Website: crate-barrel
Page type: newsletter-management
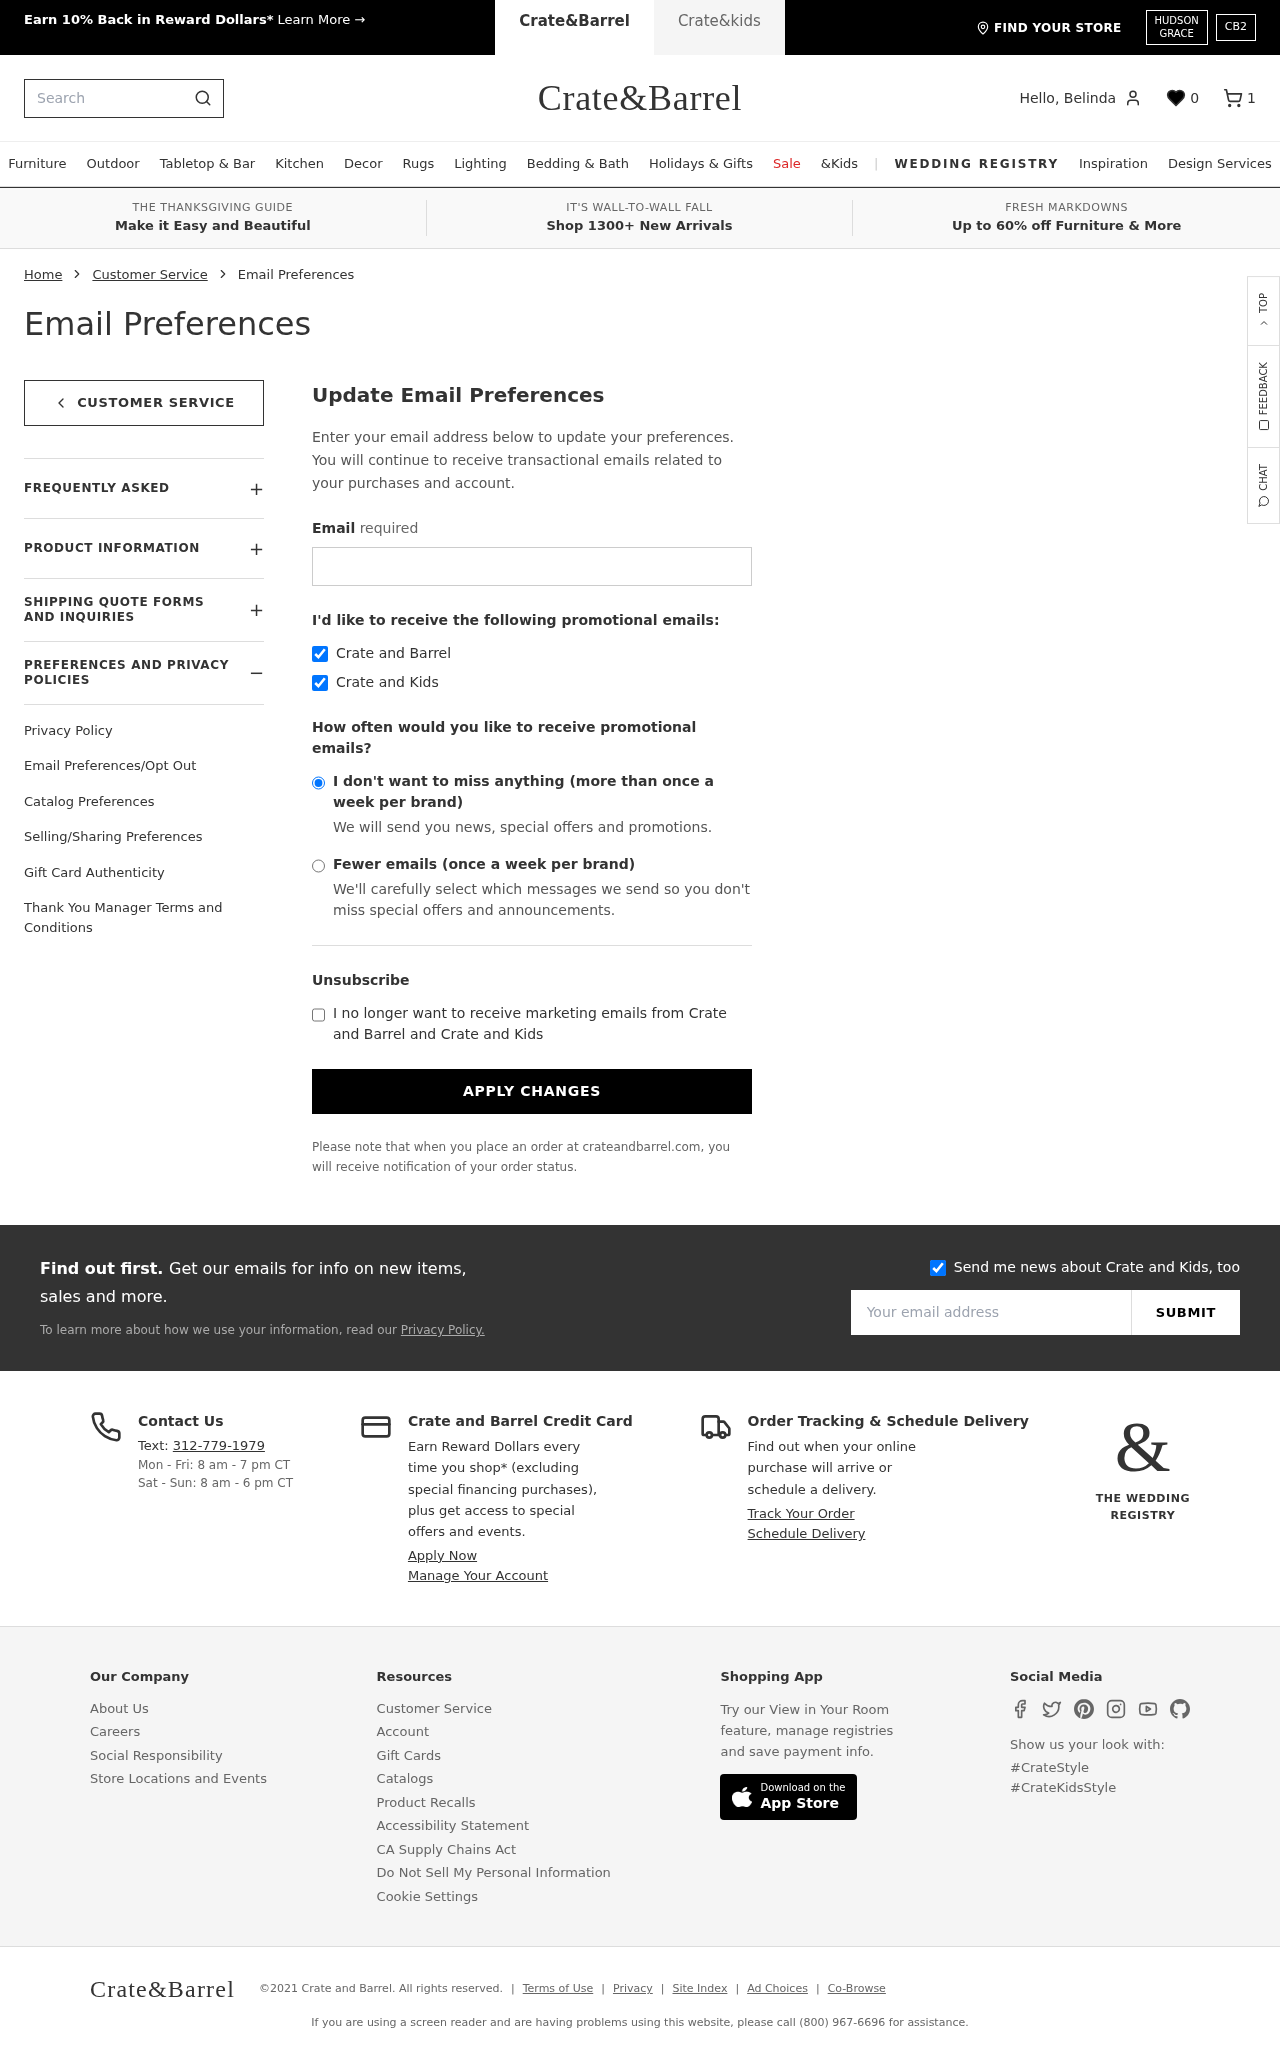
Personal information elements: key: PII_EMAIL
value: belindalynn@yahoo.com
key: PII_FIRSTNAME
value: Belinda
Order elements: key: ORDER_NUM_ITEMS
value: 1
Search elements: key: HEADER_SEARCH
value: Search
Other elements: key: FAVORITES_COUNT
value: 0